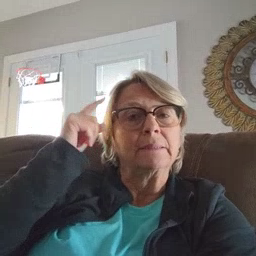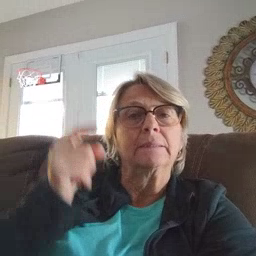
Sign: penny